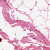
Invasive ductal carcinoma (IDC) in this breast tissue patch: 0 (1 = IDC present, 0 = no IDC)